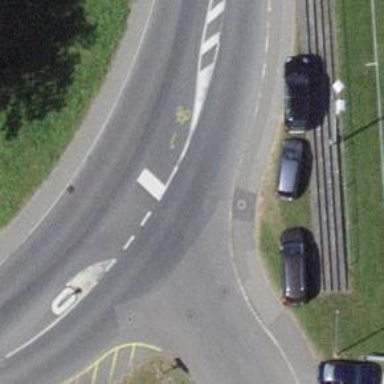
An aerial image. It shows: Unclassified road with designated cycle lane.